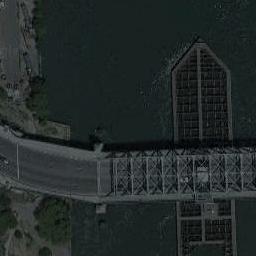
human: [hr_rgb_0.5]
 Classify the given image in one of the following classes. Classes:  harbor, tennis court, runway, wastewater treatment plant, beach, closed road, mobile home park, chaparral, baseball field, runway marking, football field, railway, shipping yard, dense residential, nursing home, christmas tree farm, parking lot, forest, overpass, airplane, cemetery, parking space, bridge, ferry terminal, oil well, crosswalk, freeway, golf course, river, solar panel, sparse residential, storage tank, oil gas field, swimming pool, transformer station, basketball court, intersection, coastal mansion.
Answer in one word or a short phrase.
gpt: bridge